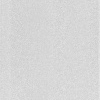
Atmospheric dust classification: dusty